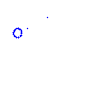
Particle: proton